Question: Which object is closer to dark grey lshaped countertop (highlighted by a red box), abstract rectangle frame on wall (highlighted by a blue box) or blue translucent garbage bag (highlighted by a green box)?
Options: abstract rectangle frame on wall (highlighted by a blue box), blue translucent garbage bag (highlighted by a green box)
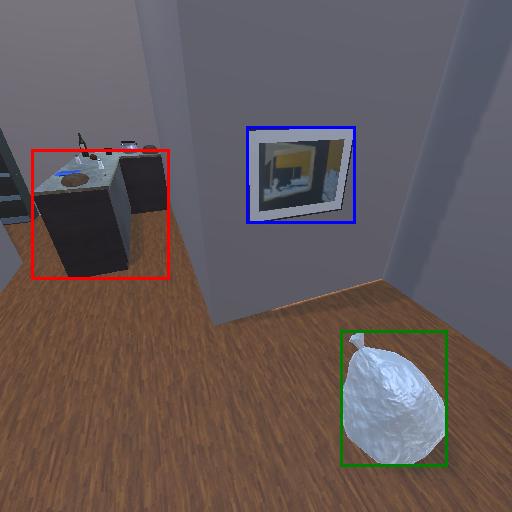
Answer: abstract rectangle frame on wall (highlighted by a blue box)